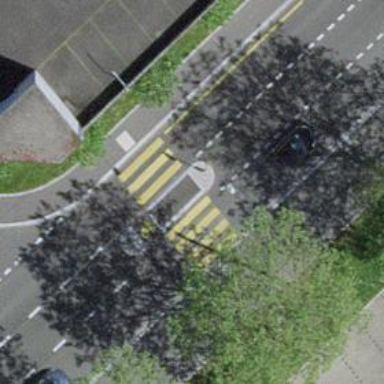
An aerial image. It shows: Uncontrolled zebra crossing with central island.